Interaction volume radius: 5 \u00c5
Interaction volume height: 20 \u00c5
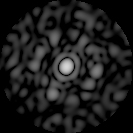
Disorder parameter: 0.8829